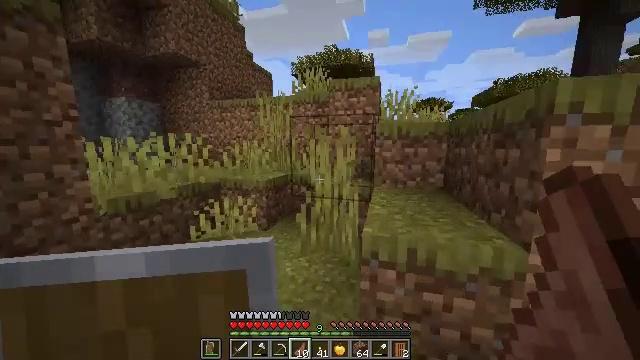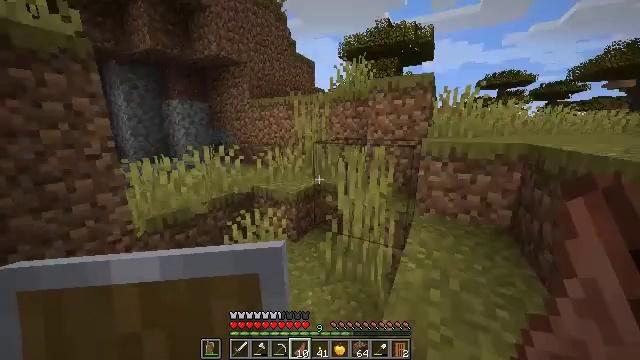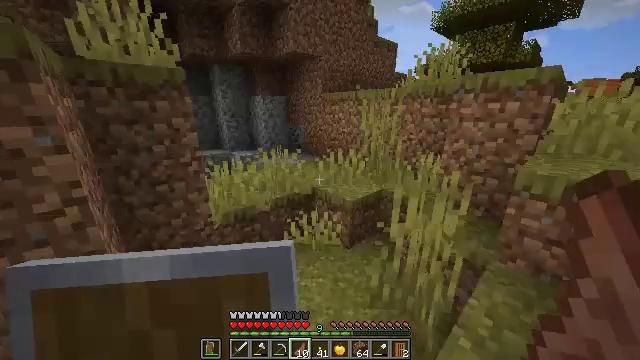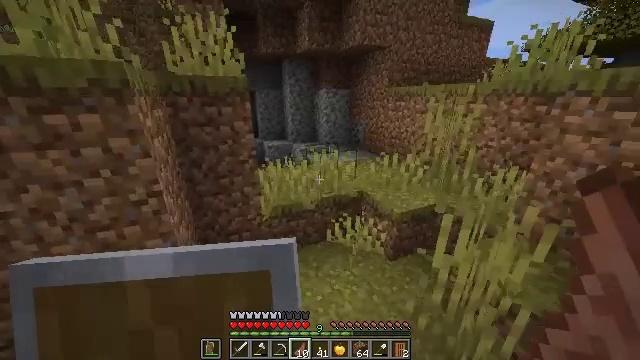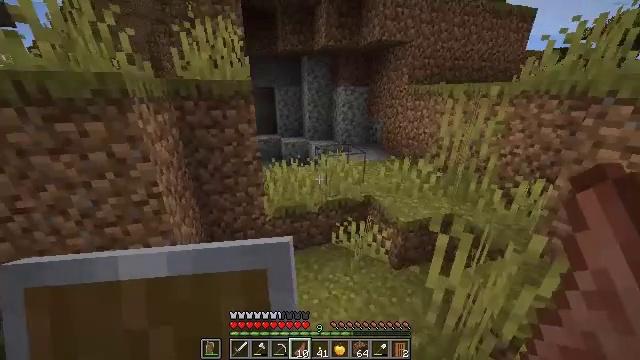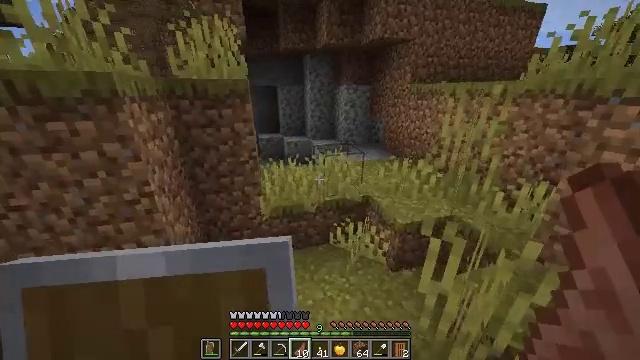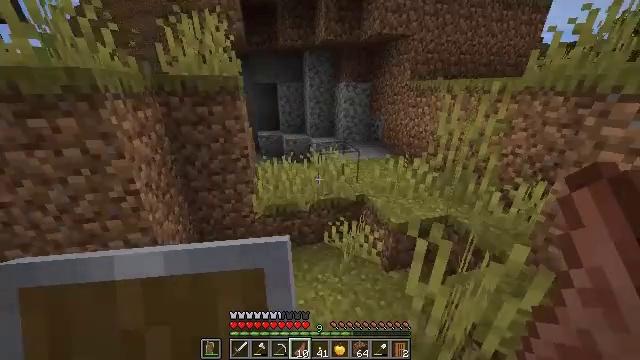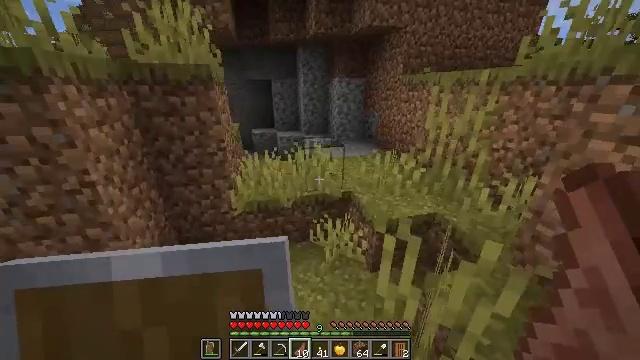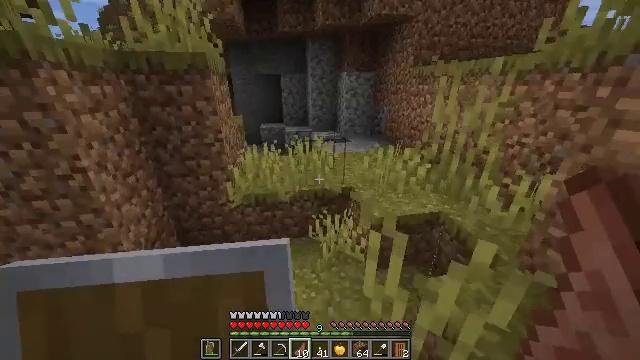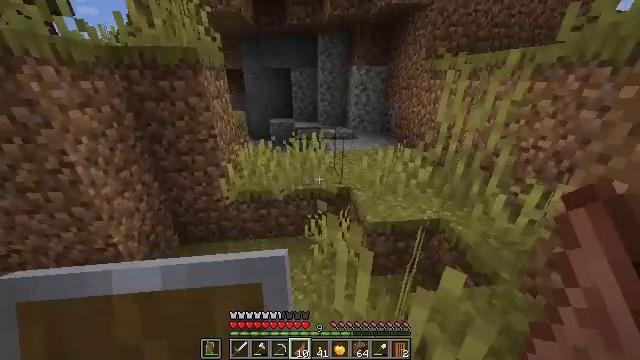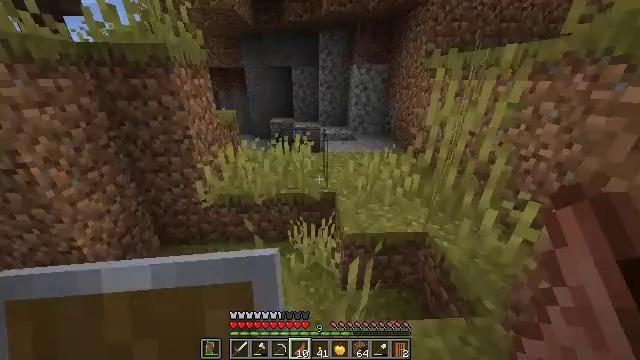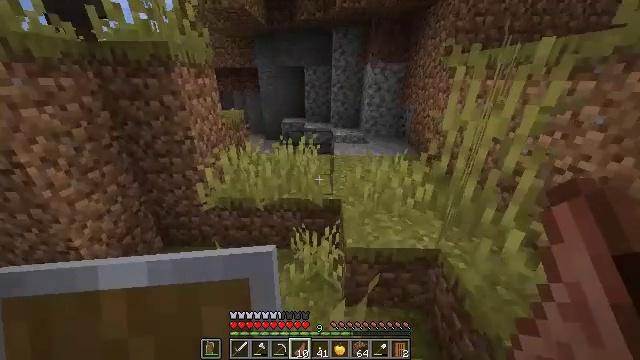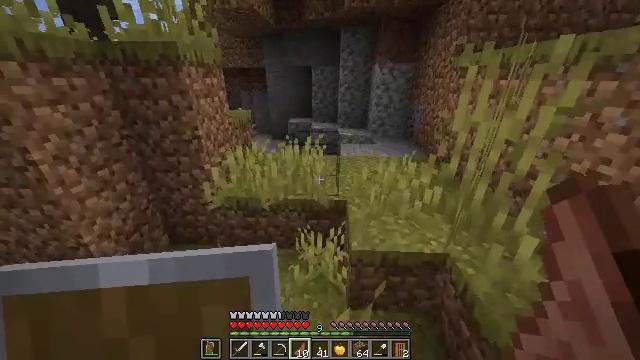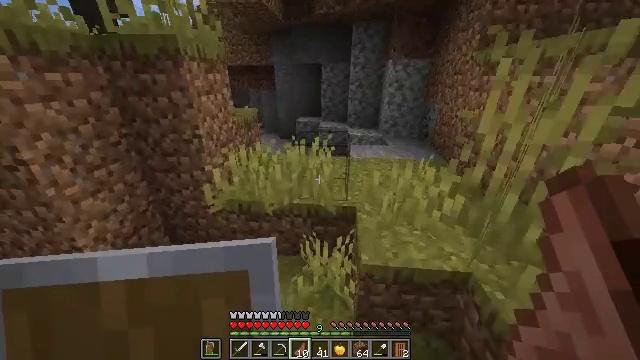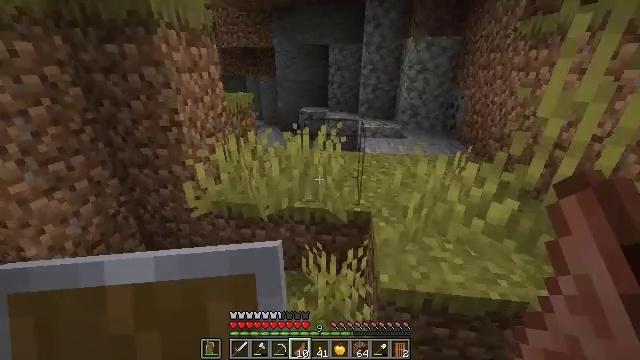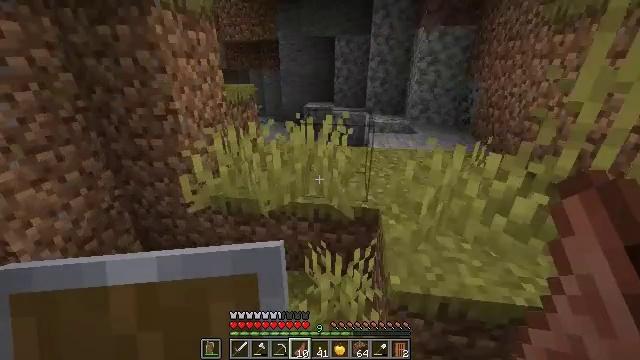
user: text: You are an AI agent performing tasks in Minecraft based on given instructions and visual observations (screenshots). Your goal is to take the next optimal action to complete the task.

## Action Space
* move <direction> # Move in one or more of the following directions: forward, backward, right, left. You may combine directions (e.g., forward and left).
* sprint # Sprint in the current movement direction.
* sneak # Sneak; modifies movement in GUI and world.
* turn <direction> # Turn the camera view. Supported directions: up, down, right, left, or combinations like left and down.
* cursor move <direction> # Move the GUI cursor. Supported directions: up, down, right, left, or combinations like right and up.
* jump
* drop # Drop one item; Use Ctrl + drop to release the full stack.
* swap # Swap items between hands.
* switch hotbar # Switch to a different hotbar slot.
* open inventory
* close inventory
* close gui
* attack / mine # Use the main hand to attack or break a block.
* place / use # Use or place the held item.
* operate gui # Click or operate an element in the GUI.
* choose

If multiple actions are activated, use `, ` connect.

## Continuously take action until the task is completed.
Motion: motion action
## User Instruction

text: Break the smooth stone to collect it.
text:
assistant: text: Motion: move forward and move right, turn left and down, jump
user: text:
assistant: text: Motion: move forward and move right, turn left and down, jump
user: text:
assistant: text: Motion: move forward and move right, turn left and down, jump
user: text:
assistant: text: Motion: move forward and move right, turn left and down, jump
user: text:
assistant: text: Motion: move forward and move right, turn left
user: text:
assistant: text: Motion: move forward and move right
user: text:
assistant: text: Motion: move forward and move right
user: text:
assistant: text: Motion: move forward and move right, turn left
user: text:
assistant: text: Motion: move forward and move right, turn left and down
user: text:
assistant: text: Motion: move forward and move right, turn left
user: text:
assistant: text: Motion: move forward and move right, turn left
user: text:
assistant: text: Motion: move forward, turn left
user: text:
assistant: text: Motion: move forward, turn left
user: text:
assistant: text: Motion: move forward, turn left, jump
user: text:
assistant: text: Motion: move forward, turn left, jump
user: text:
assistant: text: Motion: move forward, turn left, jump
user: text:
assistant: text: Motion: move forward, turn left, jump
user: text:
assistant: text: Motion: move forward and move right, turn left, jump
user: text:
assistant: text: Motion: move forward and move right, turn left, jump
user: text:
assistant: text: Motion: move forward and move right, turn left, jump
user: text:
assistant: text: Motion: move forward and move right, turn left, jump
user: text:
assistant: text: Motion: move forward and move right
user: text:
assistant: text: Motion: move forward and move right, turn left
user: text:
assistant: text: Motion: move forward and move right, turn left
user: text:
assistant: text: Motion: move forward and move right, turn left
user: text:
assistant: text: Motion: move forward and move right, turn left
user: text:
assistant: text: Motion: move forward and move right, turn left
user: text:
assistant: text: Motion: move forward and move right, turn left
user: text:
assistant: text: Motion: move forward and move right, turn left
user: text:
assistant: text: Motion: move forward and move right, sprint, turn left